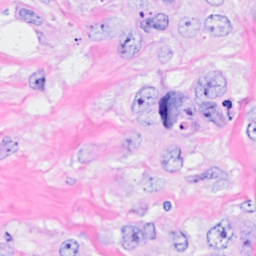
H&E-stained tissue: Breast